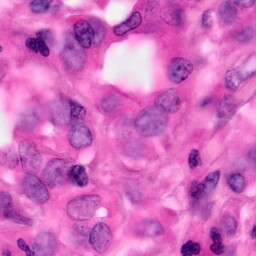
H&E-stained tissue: Pancreatic